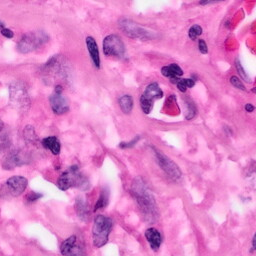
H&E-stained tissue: Pancreatic